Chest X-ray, PA view. Patient: 68 years old, sex M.
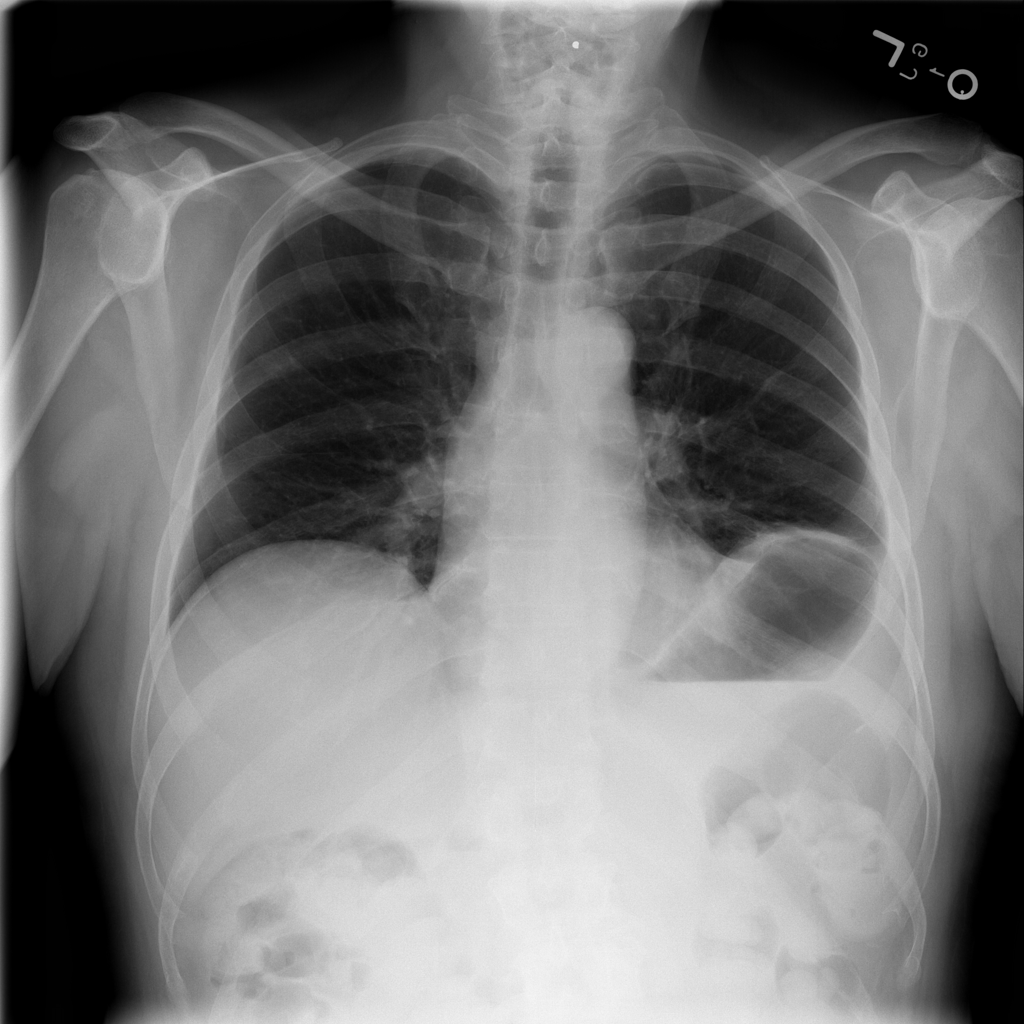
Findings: No Finding